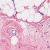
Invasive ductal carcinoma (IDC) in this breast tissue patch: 0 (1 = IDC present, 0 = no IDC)